Field crop: maize
Growth stage: 2
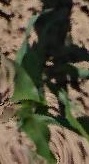
Species: maize